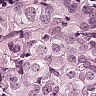
Metastatic tissue present: yes